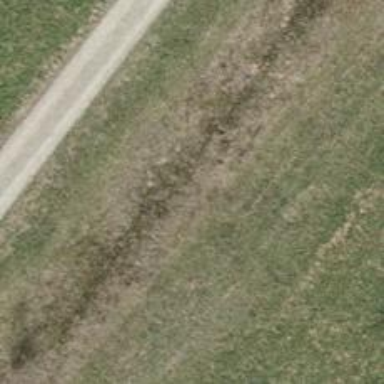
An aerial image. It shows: Culvert tunnel.